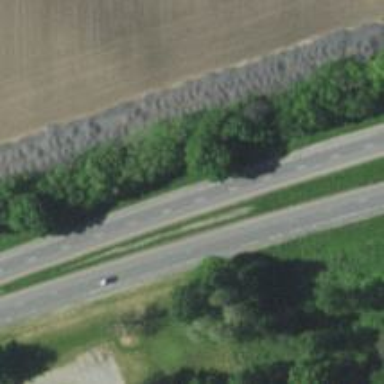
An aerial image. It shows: Asphalt trunk highway classified as expressway.